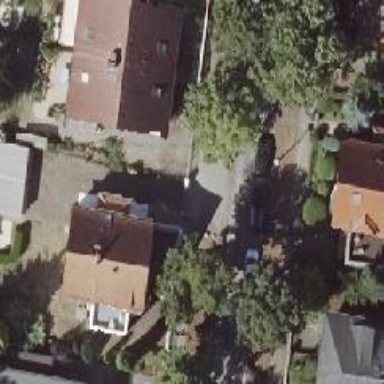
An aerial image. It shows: Driveway.